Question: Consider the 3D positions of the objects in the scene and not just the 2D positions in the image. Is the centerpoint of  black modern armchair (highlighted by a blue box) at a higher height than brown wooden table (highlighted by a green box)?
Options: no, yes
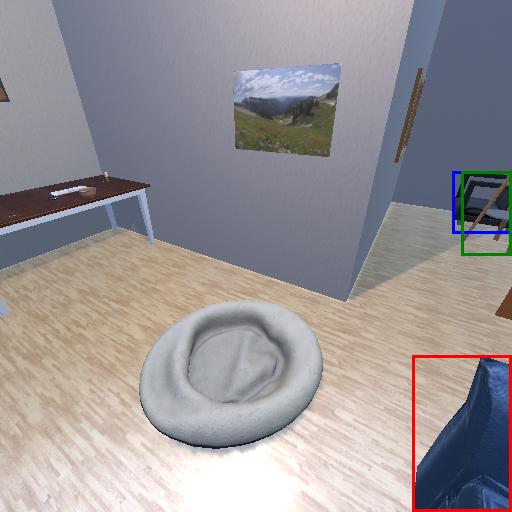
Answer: no